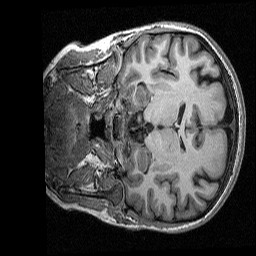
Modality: T1w
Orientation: coronal
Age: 25
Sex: female
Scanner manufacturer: siemens
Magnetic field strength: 3 T
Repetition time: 2.3 s
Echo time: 0.00298 s